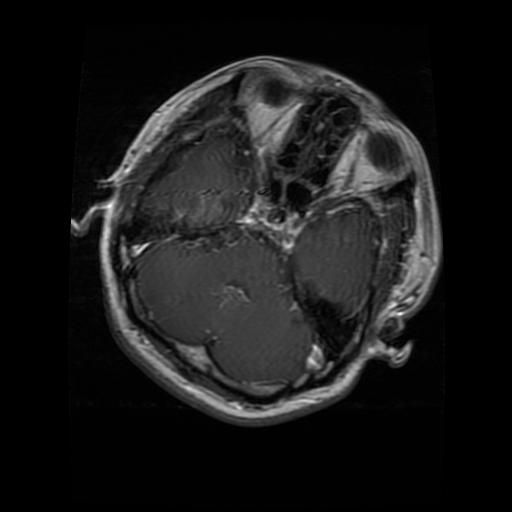
Label: glioma